Aerial crown-view tile of a tropical tree (Barro Colorado Island, Panama), acquired 20250414:
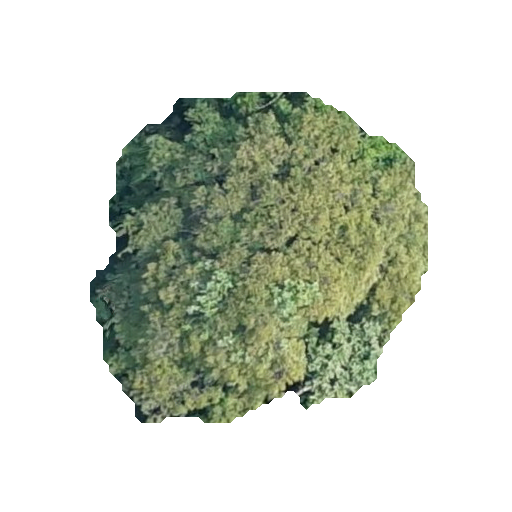
Species: Pouteria reticulata
GBIF accepted scientific name: Pouteria reticulata
Crown area: 128.407 m²